Question: I create a composition template:
'''
<ui:composition xmlns="http://www.w3.org/1999/xhtml"
xmlns:h="http://java.sun.com/jsf/html"
xmlns:f="http://java.sun.com/jsf/core"
xmlns:ui="http://java.sun.com/jsf/facelets"
xmlns:cs="http://java.sun.com/jsf/composite/composite">
<h:panelGroup rendered="#{not empty userc.userb.user.id}">
<h:panelGrid columns="3">
<h:outputText value="Welcome, " />
<h:outputLink value="profile.xhtml">
<h:outputText value="#{userc.personb.person.name}" />
</h:outputLink>
<h:form>
<h:commandLink action="#{userc.logout}">Log out</h:commandLink>
</h:form>
</h:panelGrid>
</h:panelGroup>
<h:panelGroup rendered="#{empty userc.userb.user.id}">
<h:outputLink value="pages/login.xhtml">Login</h:outputLink>
</h:panelGroup>
</ui:composition>
'''
My intention is to hide the first 'panelGroup' if the user is not logged, if he does then I hide the second panelGroup then show the first one.
I'm trying do this but doesn't work.
Any idea ?
Without login:

After login:
<URL>
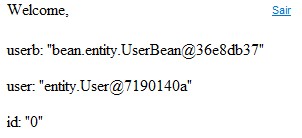
Answer: In your 'entity.User' class, replace
'''
private int id;
'''
by
'''
private Integer id;
'''
This way it will default to 'null' instead of '0' and thus '#{empty userc.userb.user.id}' will be 'true'. The common practice is anyway to use wrappers instead of primitives in entity's properties.